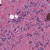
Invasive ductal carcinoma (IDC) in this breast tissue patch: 1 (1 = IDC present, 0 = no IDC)